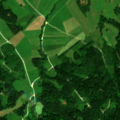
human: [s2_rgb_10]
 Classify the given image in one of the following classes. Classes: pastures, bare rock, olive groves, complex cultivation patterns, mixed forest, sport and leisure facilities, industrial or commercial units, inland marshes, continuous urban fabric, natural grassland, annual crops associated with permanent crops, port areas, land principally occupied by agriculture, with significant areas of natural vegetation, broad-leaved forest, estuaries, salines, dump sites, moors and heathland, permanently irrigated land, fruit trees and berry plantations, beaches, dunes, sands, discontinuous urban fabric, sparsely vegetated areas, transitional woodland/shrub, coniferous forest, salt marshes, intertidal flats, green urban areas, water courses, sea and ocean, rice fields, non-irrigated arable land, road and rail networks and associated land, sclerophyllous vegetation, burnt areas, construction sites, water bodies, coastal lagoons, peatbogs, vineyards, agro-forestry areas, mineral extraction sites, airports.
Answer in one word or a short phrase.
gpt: pastures, mixed forest